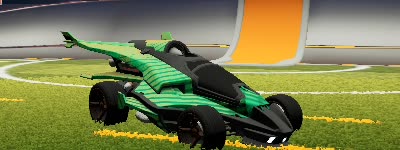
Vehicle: aftershock